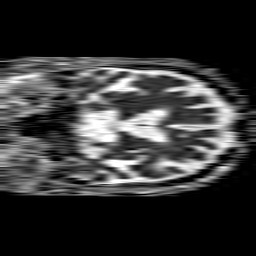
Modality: ADC
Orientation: coronal
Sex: male
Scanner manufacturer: philips
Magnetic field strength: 1.5 T
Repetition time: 4.6 s
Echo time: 0.08941 s